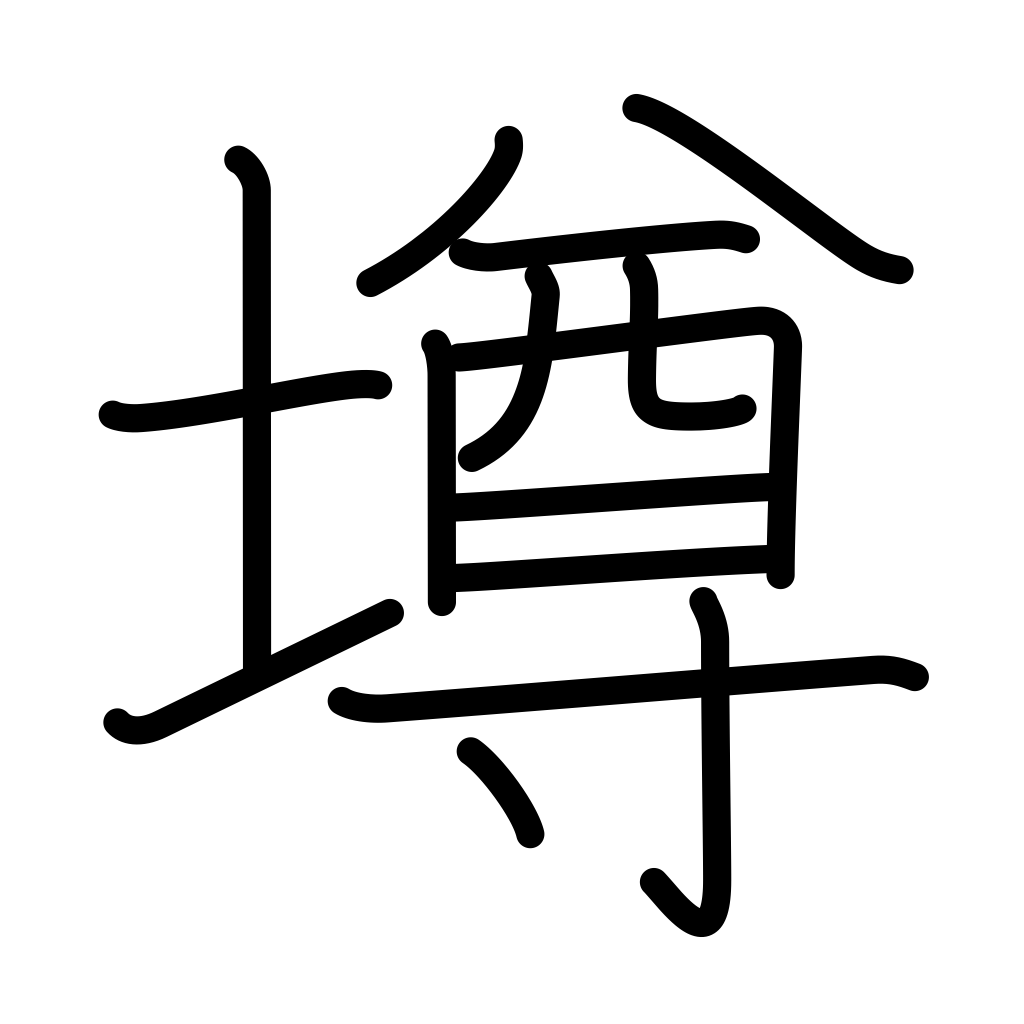
Meaning: cup